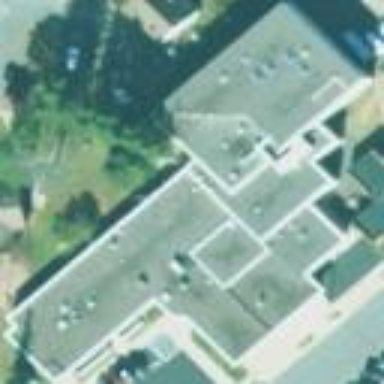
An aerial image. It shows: Police building.